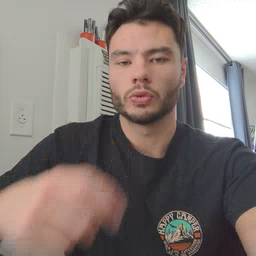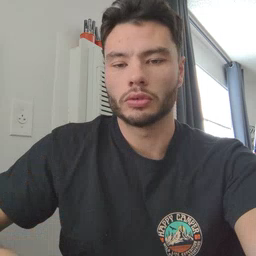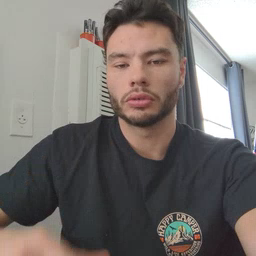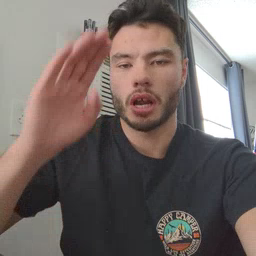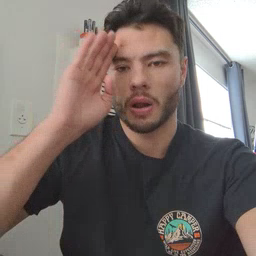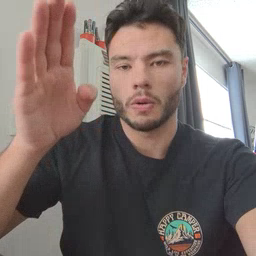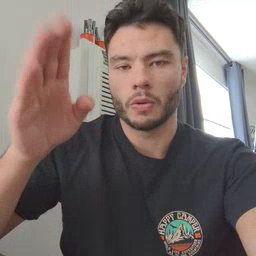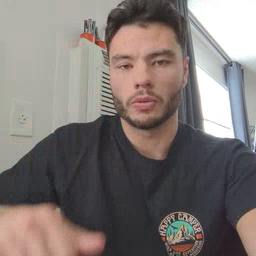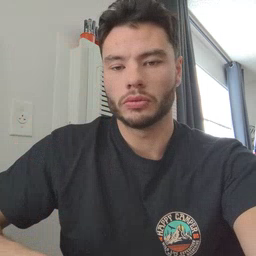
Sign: hello